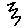
Label: zigzag